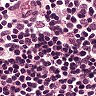
Metastatic tissue present: no